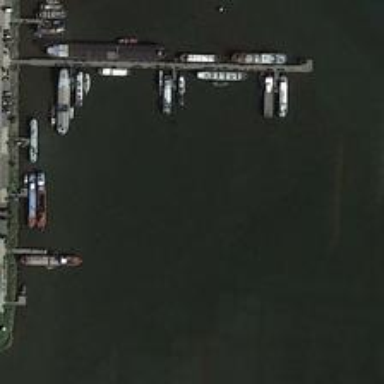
Some boats are in a port near a road .